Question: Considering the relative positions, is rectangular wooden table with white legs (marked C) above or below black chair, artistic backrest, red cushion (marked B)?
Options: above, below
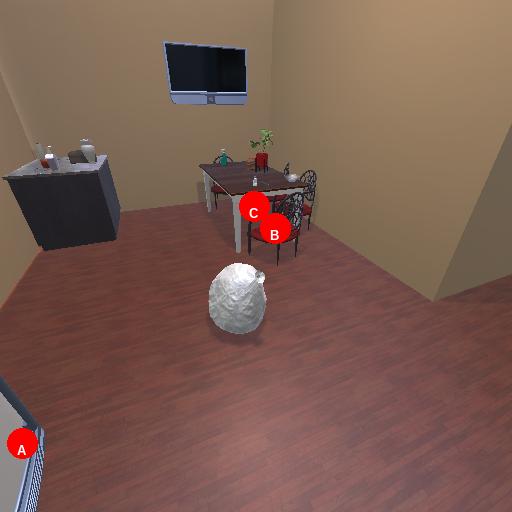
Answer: above